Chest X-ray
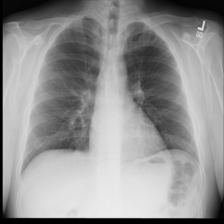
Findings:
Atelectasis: negative
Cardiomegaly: negative
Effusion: negative
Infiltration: negative
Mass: negative
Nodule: negative
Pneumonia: negative
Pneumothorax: negative
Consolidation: negative
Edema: negative
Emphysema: negative
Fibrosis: negative
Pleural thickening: negative
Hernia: negative